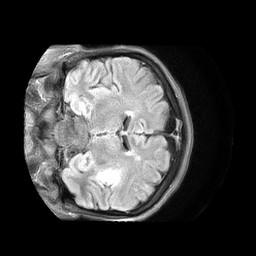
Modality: FLAIR
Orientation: coronal
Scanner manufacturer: philips
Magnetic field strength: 1.5 T
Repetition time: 10 s
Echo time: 0.14 s